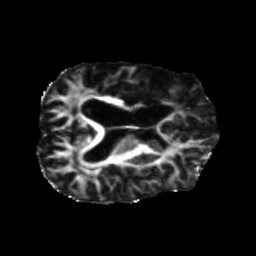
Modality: FA
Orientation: axial
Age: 56
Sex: male
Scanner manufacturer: siemens
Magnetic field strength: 3 T
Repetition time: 5.25 s
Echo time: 0.08 s